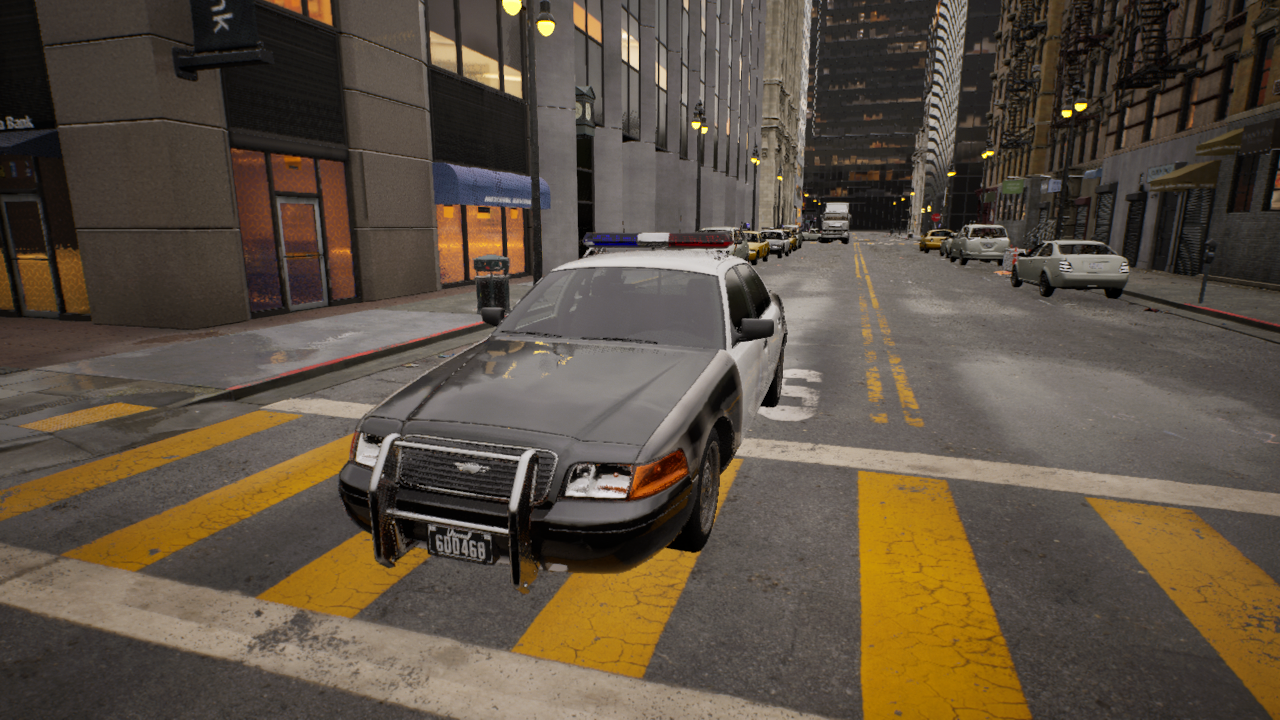
Venue: residential
Lighting: golden hour
Vehicle rig: sedan